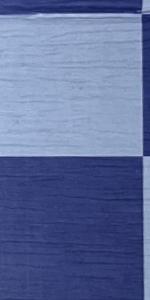
Label: Empty